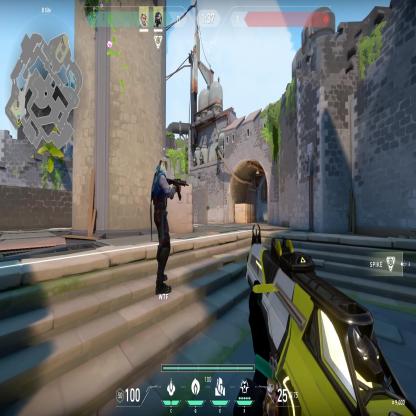
Label: teammate